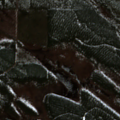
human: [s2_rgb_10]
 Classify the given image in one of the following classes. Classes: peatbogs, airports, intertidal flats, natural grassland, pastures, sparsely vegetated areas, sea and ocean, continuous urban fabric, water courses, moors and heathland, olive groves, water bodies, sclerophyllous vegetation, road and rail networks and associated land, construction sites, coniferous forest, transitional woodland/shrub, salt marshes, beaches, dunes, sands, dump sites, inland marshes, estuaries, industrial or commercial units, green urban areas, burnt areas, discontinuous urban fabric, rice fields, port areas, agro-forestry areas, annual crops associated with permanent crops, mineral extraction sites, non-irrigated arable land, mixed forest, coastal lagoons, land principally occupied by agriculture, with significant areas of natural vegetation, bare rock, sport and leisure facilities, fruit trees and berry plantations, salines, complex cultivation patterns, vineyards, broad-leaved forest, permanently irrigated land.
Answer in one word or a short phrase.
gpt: coniferous forest, transitional woodland/shrub, peatbogs